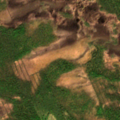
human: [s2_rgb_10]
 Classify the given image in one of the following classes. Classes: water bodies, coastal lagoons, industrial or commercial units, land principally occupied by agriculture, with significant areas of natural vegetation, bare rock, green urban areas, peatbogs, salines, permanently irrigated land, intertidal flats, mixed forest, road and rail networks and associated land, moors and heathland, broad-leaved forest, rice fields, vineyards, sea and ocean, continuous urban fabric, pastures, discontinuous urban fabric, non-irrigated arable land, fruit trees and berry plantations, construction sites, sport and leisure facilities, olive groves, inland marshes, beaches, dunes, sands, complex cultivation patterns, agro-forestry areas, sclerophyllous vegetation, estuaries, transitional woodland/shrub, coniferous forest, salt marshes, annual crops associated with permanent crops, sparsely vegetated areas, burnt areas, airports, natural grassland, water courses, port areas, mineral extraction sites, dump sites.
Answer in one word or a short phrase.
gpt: coniferous forest, mixed forest, transitional woodland/shrub, peatbogs